Question: I'm trying to add a logo to a gray-scale image in MATLAB and i've used <URL> as a help. But i'm not getting my expected result. As you can see below, I don't want the white parts of the logo to be visible and only the logo itself matters.

Here's my code:
'''
clear;
clc;
RGBimage = imread('image.jpg');
GrayscaleImage = rgb2gray(RGBimage);
RGBlogo = imread('logo.png');
GrayscaleLogo = rgb2gray(RGBlogo);
GrayscaleLogo = imresize(GrayscaleLogo, 0.2, 'bilinear');
[m,n] = size(GrayscaleLogo);
alpha = 0.8;
ResultImage = GrayscaleImage;
ResultImage(1:m,1:n) = uint8(alpha .* double(GrayscaleLogo) + (1-alpha) .* double(GrayscaleImage(1:m,1:n)));
figure;
imshow(ResultImage);
'''
But I don't know how to modify it. Please help me!
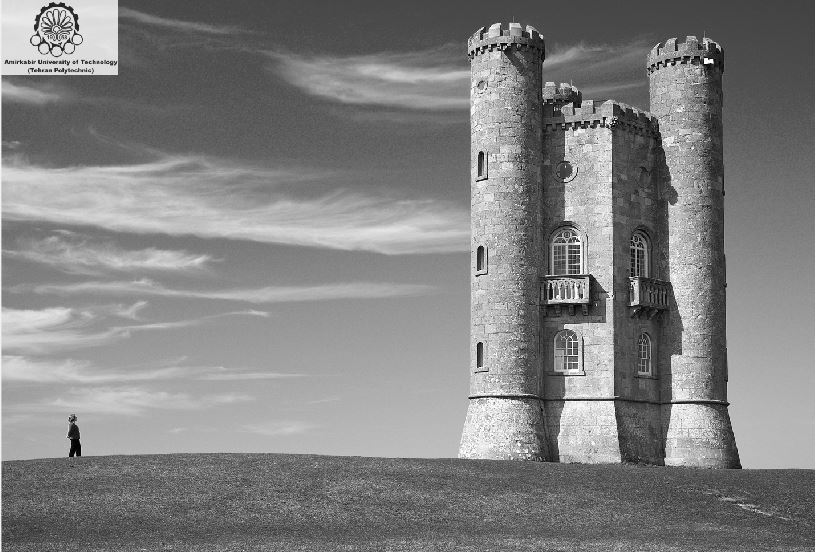
Answer: Your image doesn't have an alpha channel, so you need to make one!
'''
...
[m,n] = size(GrayscaleLogo);
alpha = im2double(GrayscaleLogo)<0.5; % create an alpha channel and show only black pixels.
...
'''
<URL>